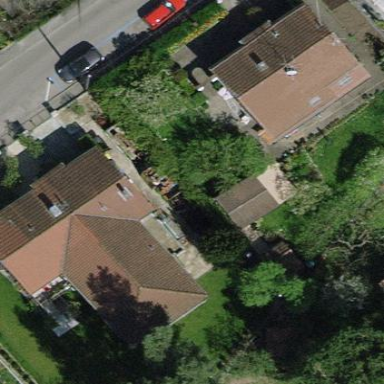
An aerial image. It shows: Garden enclosed by fence.